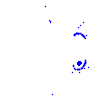
Particle: electron